Question: I have a cascading select with 2nd dropdown appears based on the first dropdown selection. An extra blank option appears which is not part of intended behaviour of the dropdown.
'''
<select ng-init="order.attempt_status_sub = order.attempt_status_sub || subStatuses[0].name"
data-ng-model="order.attempt_status_sub" ng-options="subStatus.name as
subStatus.name for subStatus in subStatuses">
</select>
'''
How do I avoid empty extra select from appearing in dropdown?

code for my cascading dropdowns is
'''
<div class="form-group" ng-class="{ 'has-error' : submitted && orderForm.content.$invalid}">
<div class="controls">
<select ng-change="getSubStatuses(order.attempt_status)" data-ng-model="order.attempt_status" ng-options="status.name as status.name for status in statuses">
</select>
</div>
</div>
<div class="form-group" ng-show="subStatuses.length" ng-class="{ 'has-error' : submitted && orderForm.content.$invalid}">
<div class="controls">
<select ng-init="order.attempt_status_sub = order.attempt_status_sub || subStatuses[0].name" data-ng-model="order.attempt_status_sub" ng-options="subStatus.name as subStatus.name for subStatus in subStatuses">
</select>
</div>
</div>
'''
'''
$scope.getSubStatuses = function(attempt_status) {
var statuses = $scope.statuses;
for(var index in statuses) {
if(statuses[index].name === attempt_status) {
if(statuses[index].children) {
$scope.subStatuses = statuses[index].children;
} else {
$scope.subStatuses = [];
}
break;
}
}
};
'''
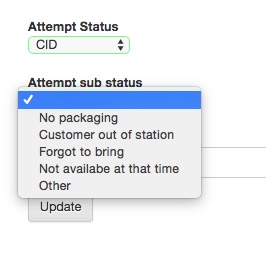
Answer: I am assuming you are setting this for an asynchronously bound data. 'ng-init' is really bad for this purpose. Thumb rule is do not use 'ng-init' for something which controller is supposed to do. You should set up your view model in the controller. The reason why it could fail when the data is bound asynchronously is because ng-init'ed expression is not watched. So it just runs once during the first rendering and the 'subStatuses' is not yet populated and it falls back to showing the default empty option. And even if the data is populated and view is updated during the later digest cycle ng-init expression does not run again.
<URL>
> The only appropriate use of ngInit is for aliasing special properties of ngRepeat, as seen in the demo below. Besides this case, you should use controllers rather than ngInit to initialize values on a scope.
'''
$scope.getSubStatuses = function(attempt_status) {
var statuses = $scope.statuses;
for(var index in statuses) {
if(statuses[index].name === attempt_status) {
if(statuses[index].children) {
$scope.subStatuses = statuses[index].children;
} else {
$scope.subStatuses = [];
}
break;
}
}
//Initialize the model here, assuming $scope.order is already initialized
$scope.order.attempt_status_sub = ($scope.subStatuses[0] ||{}).name;
};
'''
'''
angular.module('app', []).controller('ctrl', function($scope, $timeout) {
$timeout(function() {
$scope.subStatuses = [{
name: 'test1'
}, {
name: 'test2'
}, {
name: 'test3'
}];
$scope.order = {
attempt_status_sub1: $scope.subStatuses[0].name
};
});
});
'''
'''
<script src="https://ajax.googleapis.com/ajax/libs/angularjs/1.2.23/angular.min.js"></script>
<div ng-app="app" ng-controller="ctrl">
With Ng-Init
<select ng-init="order.attempt_status_sub = order.attempt_status_sub || subStatuses[0].name" data-ng-model="order.attempt_status_sub" ng-options="subStatus.name as
subStatus.name for subStatus in subStatuses">
</select>
With controller initialization.
<select data-ng-model="order.attempt_status_sub1" ng-options="subStatus.name as
subStatus.name for subStatus in subStatuses">
</select>
</div>
'''